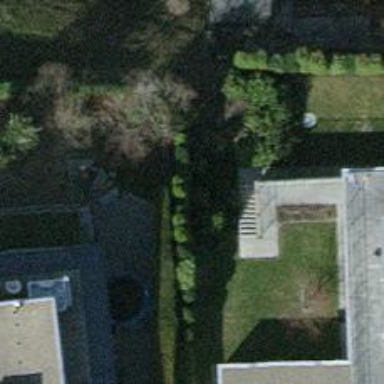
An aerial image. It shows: Hedge acting as barrier.